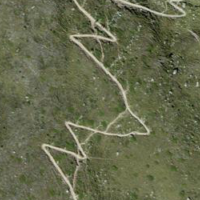
EUNIS habitat code: 26
Species observed at this site:
Arnica montana
Rhododendron ferrugineum